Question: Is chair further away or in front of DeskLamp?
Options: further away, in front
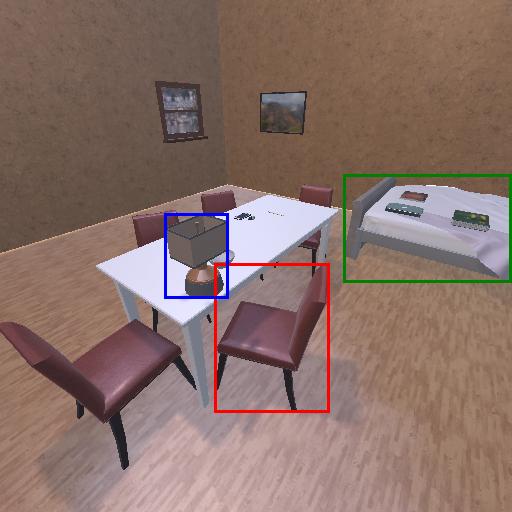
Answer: further away